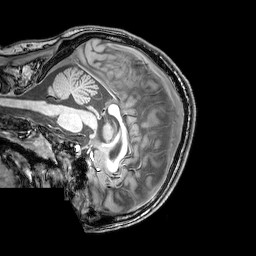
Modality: T1w
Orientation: sagittal
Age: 21
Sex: male
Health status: healthy
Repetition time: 0.081 s
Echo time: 0.037 s